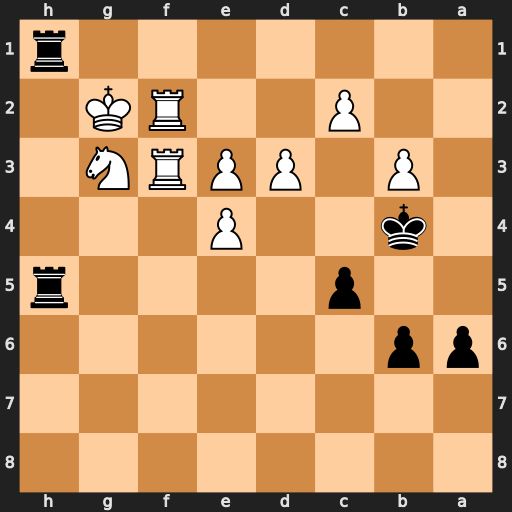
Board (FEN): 8/8/pp6/2p4r/1k2P3/1P1PPRN1/2P2RK1/7r
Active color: b
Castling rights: -
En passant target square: -
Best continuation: R5h2#